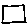
Label: square